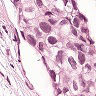
Metastatic tissue present: yes